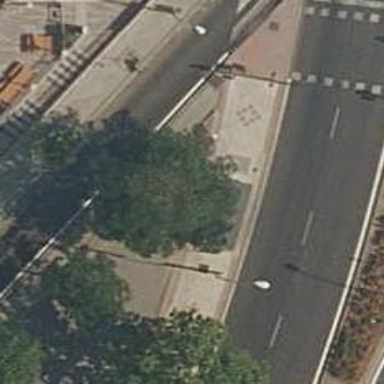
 serving as platform for public transportation."